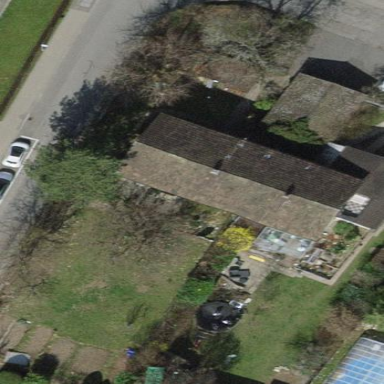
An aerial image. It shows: Semidetached house.